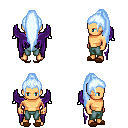
a pixel art fantasy rpg character, male body template, human, tanned skin, purple wings, teal pants, white cyan extra-long topknot hairstyle, brown slippers, four views (front, back, left, right), 2x2 character sprite sheet, small pixel art, hard edges, no anti-aliasing